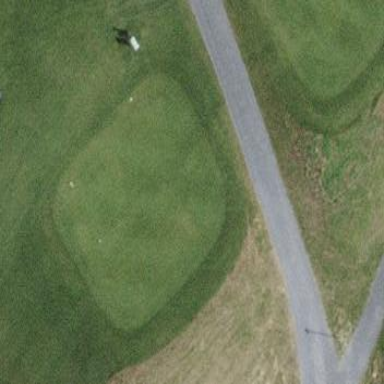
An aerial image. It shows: Golf tee.